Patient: sex F, age 62
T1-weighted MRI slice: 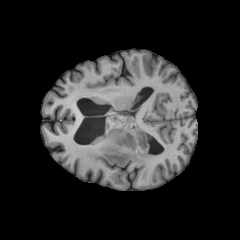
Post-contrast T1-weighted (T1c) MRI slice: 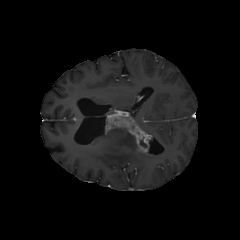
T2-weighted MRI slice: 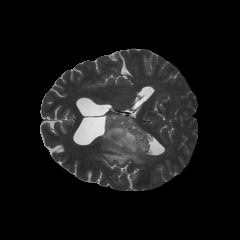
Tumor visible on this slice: yes
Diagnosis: Glioblastoma, IDH-wildtype
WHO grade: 4